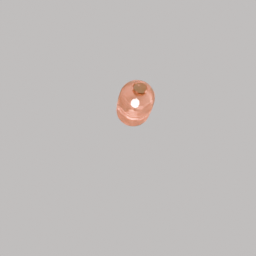
Label: lighting